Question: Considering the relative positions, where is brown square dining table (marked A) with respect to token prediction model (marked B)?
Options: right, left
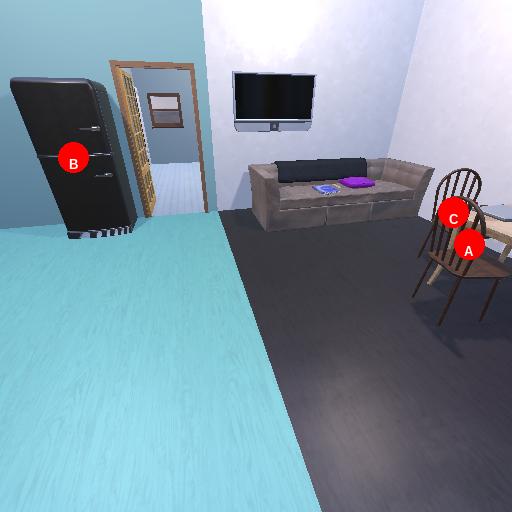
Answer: right